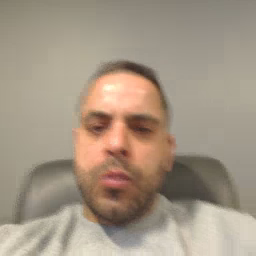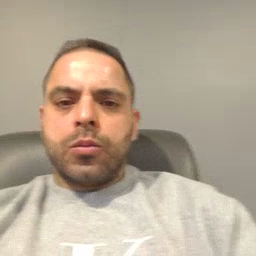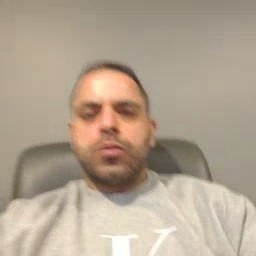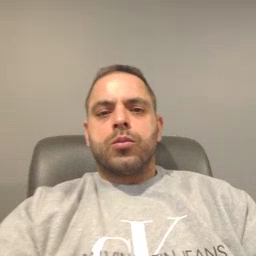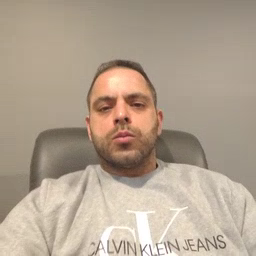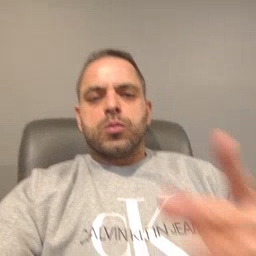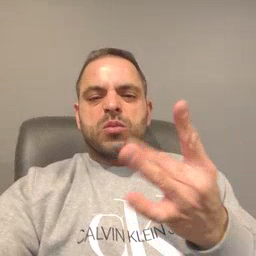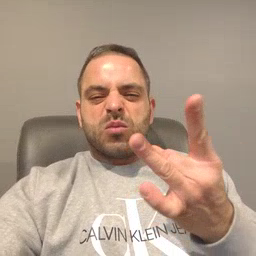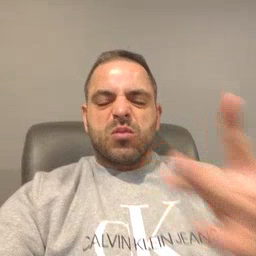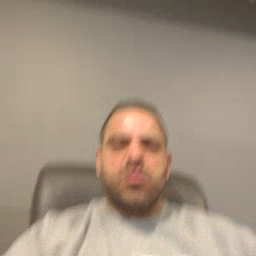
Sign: sticky